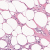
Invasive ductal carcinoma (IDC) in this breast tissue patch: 0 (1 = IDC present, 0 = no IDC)